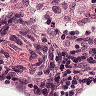
Metastatic tissue present: no